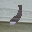
Label: 1